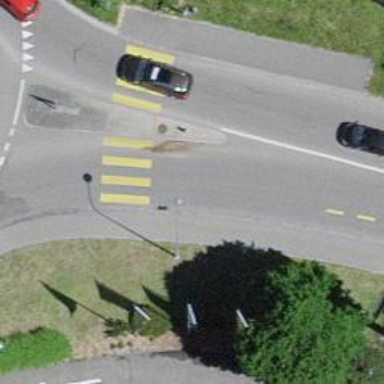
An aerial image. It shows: Zebra crossing on the road.